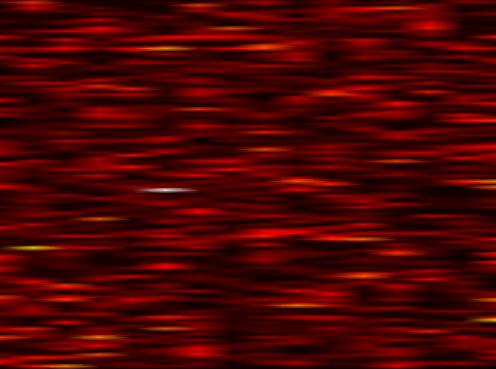
Label: OFDM